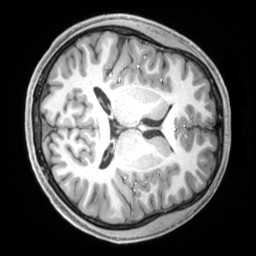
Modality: T1w
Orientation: axial
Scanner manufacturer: siemens
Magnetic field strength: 3 T
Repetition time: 2.5 s
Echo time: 0.00218 s